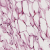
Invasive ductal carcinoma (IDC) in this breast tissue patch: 0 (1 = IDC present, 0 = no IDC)